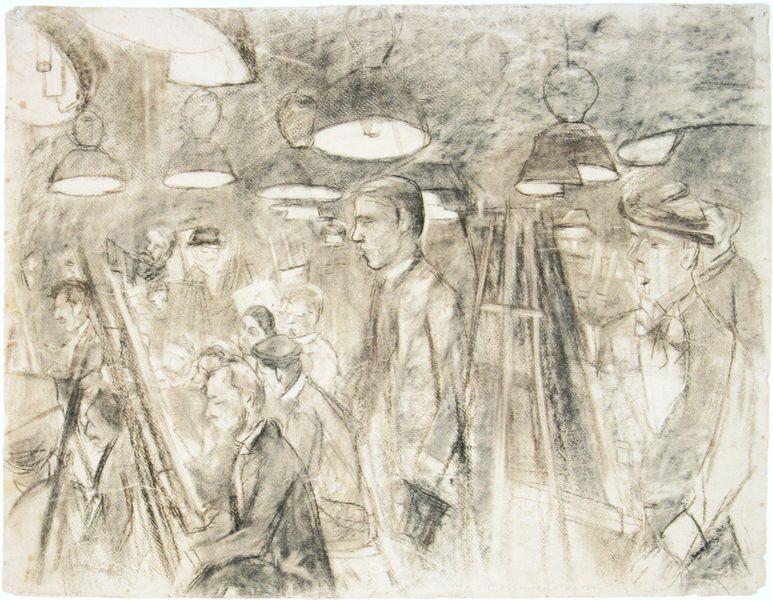
Titel: Académie Colarossi
Künstler: Ida Gerhardi
Standort: Münster
Institution: LWL-Landesmuseum für Kunst und Kulturgeschichte
Schlagwörter: dunkel, mann, schatten, menschen, sitzen, braun, grau, hell, hut, hüte, kreide, lampe, lampen, licht, lichter, männer, pastell, raum, schwarz, skizze, weiss, zeichnung, expressionismus, malerei, schleife, anzug, bart, gesichter, mütze, mützen, profile, gesicht, mensch, stehen, bildnis, innenraum, porträt, mantel, innen, leuchte, kontrast, arbeit, papier, lehrer, schule, üben, grafik, beleuchtung, figuren, wild, atelier, maler, staffelei, betrachter, konzentration, unscharf, birne, kohle, künstler, mäntel, leinwand, bleistift, kunst, malen, pinsel, baskenmütze, kohlezeichnung, verschwommen, verwischt, zeichnen, albtraum, vision, lernen, staffeleien, lamoe, akademie, klasse, kreidezeichnung, glühbirne, november, malkurs, zeichenkurs, malklasse, kurs, staffette, lamüe, ut, 20. jahrhundert, ll, sild, leuchtmitte